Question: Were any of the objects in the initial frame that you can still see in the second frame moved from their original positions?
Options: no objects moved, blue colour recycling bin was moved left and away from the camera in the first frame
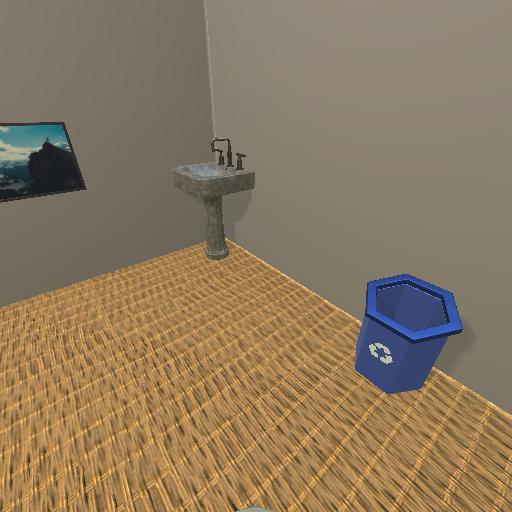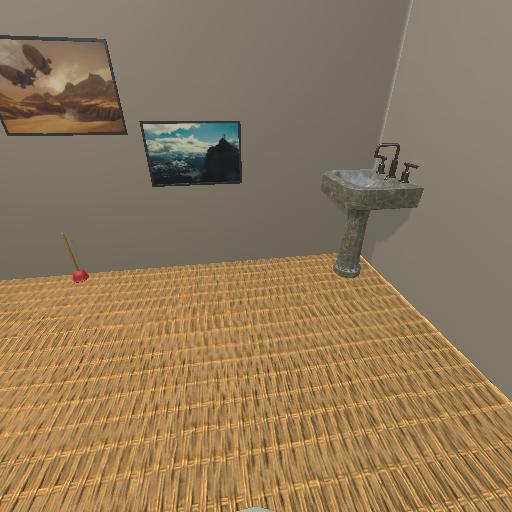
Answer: no objects moved